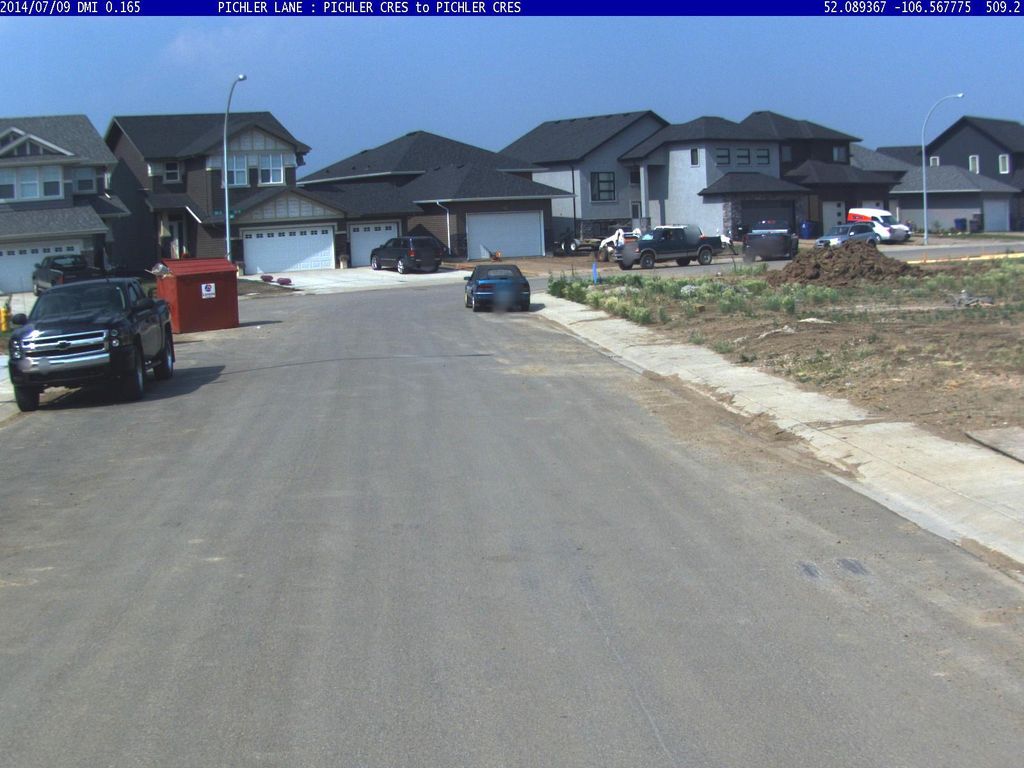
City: saskatoon